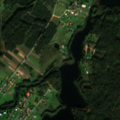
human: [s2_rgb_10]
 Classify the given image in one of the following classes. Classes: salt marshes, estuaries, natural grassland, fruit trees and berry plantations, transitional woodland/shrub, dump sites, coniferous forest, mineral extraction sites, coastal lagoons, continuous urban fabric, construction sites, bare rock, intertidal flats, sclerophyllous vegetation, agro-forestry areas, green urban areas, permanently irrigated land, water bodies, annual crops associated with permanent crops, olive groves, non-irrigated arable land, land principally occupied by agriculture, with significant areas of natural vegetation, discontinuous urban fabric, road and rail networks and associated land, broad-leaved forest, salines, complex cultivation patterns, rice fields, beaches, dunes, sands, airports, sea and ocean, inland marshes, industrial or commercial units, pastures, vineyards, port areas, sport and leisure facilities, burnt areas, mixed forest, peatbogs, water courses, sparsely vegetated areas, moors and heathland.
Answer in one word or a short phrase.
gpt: discontinuous urban fabric, complex cultivation patterns, land principally occupied by agriculture, with significant areas of natural vegetation, coniferous forest, mixed forest, transitional woodland/shrub, water bodies